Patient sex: M
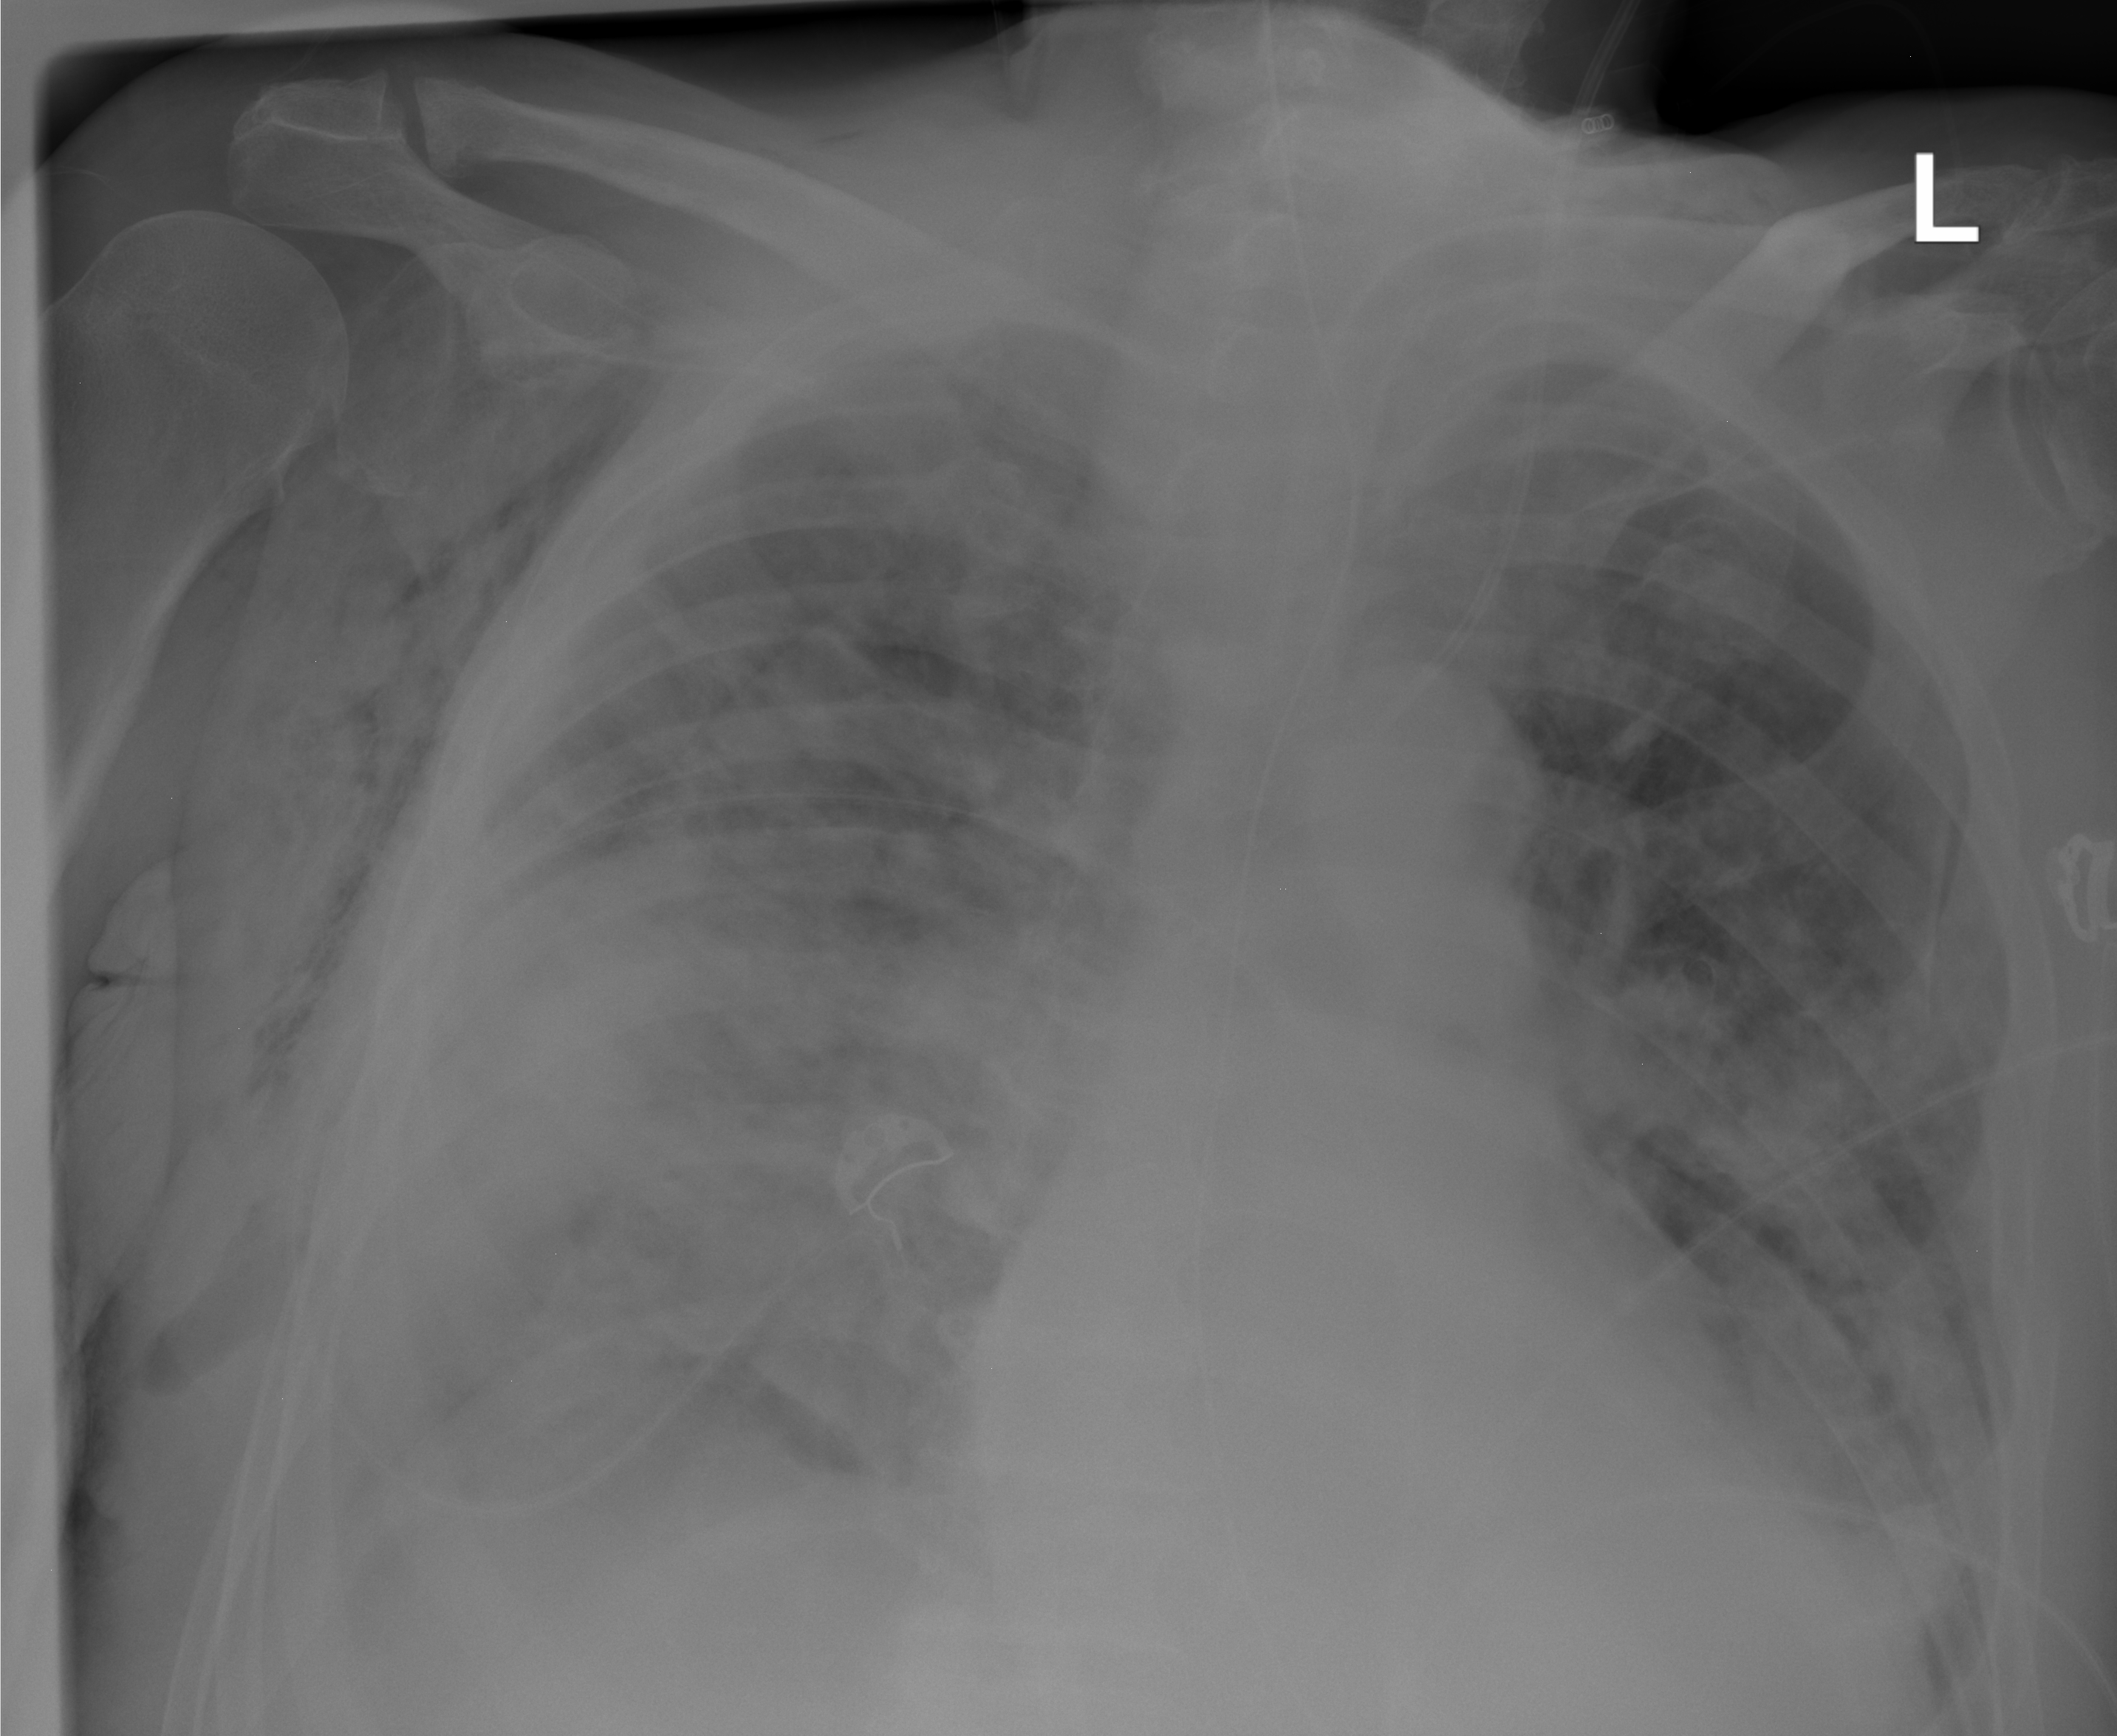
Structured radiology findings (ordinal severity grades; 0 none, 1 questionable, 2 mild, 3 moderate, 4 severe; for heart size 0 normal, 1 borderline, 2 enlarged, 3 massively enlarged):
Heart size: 2
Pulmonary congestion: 2
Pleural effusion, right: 2
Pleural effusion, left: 2
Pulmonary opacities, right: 3
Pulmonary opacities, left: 2
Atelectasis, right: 3
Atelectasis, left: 2